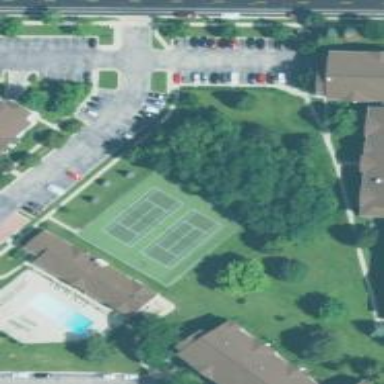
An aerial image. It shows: Tennis court surrounded by fence.